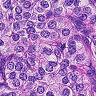
Metastatic tissue present: yes